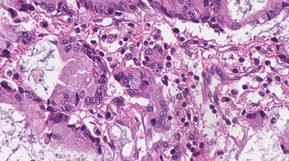
Tumor epithelial tissue: yes
Tumor-associated stroma tissue: yes
Normal tissue: no